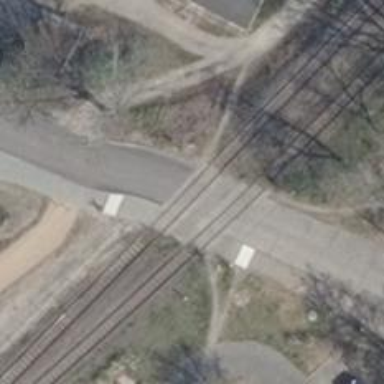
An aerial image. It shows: Railway level crossing.